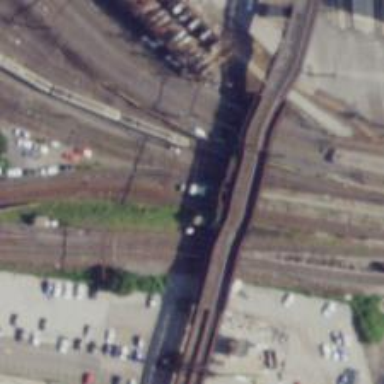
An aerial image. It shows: Site related to railway infrastructure.